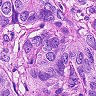
Metastatic tissue present: yes